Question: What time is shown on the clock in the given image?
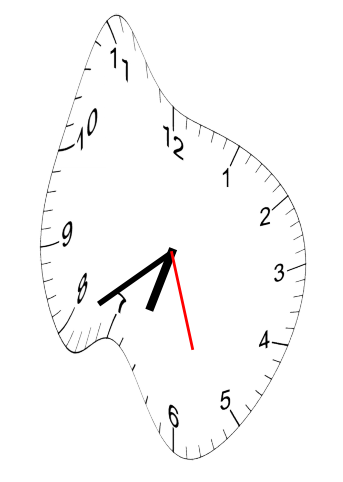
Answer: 06:39:27